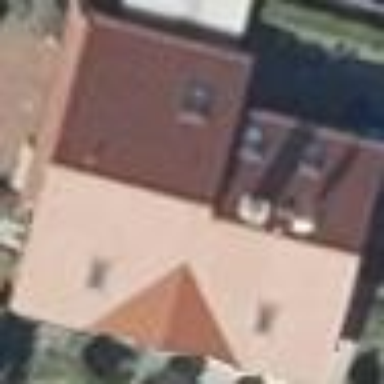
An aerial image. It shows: House with flat red roof.